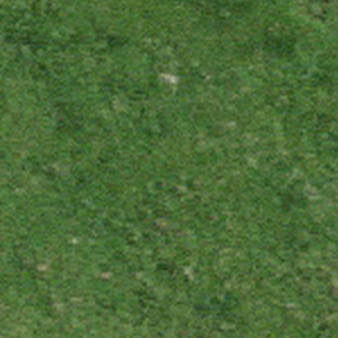
Label: other